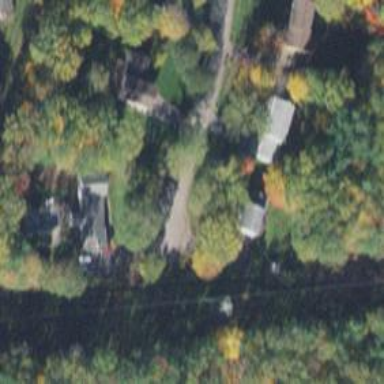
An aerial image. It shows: Residential path.